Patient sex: M
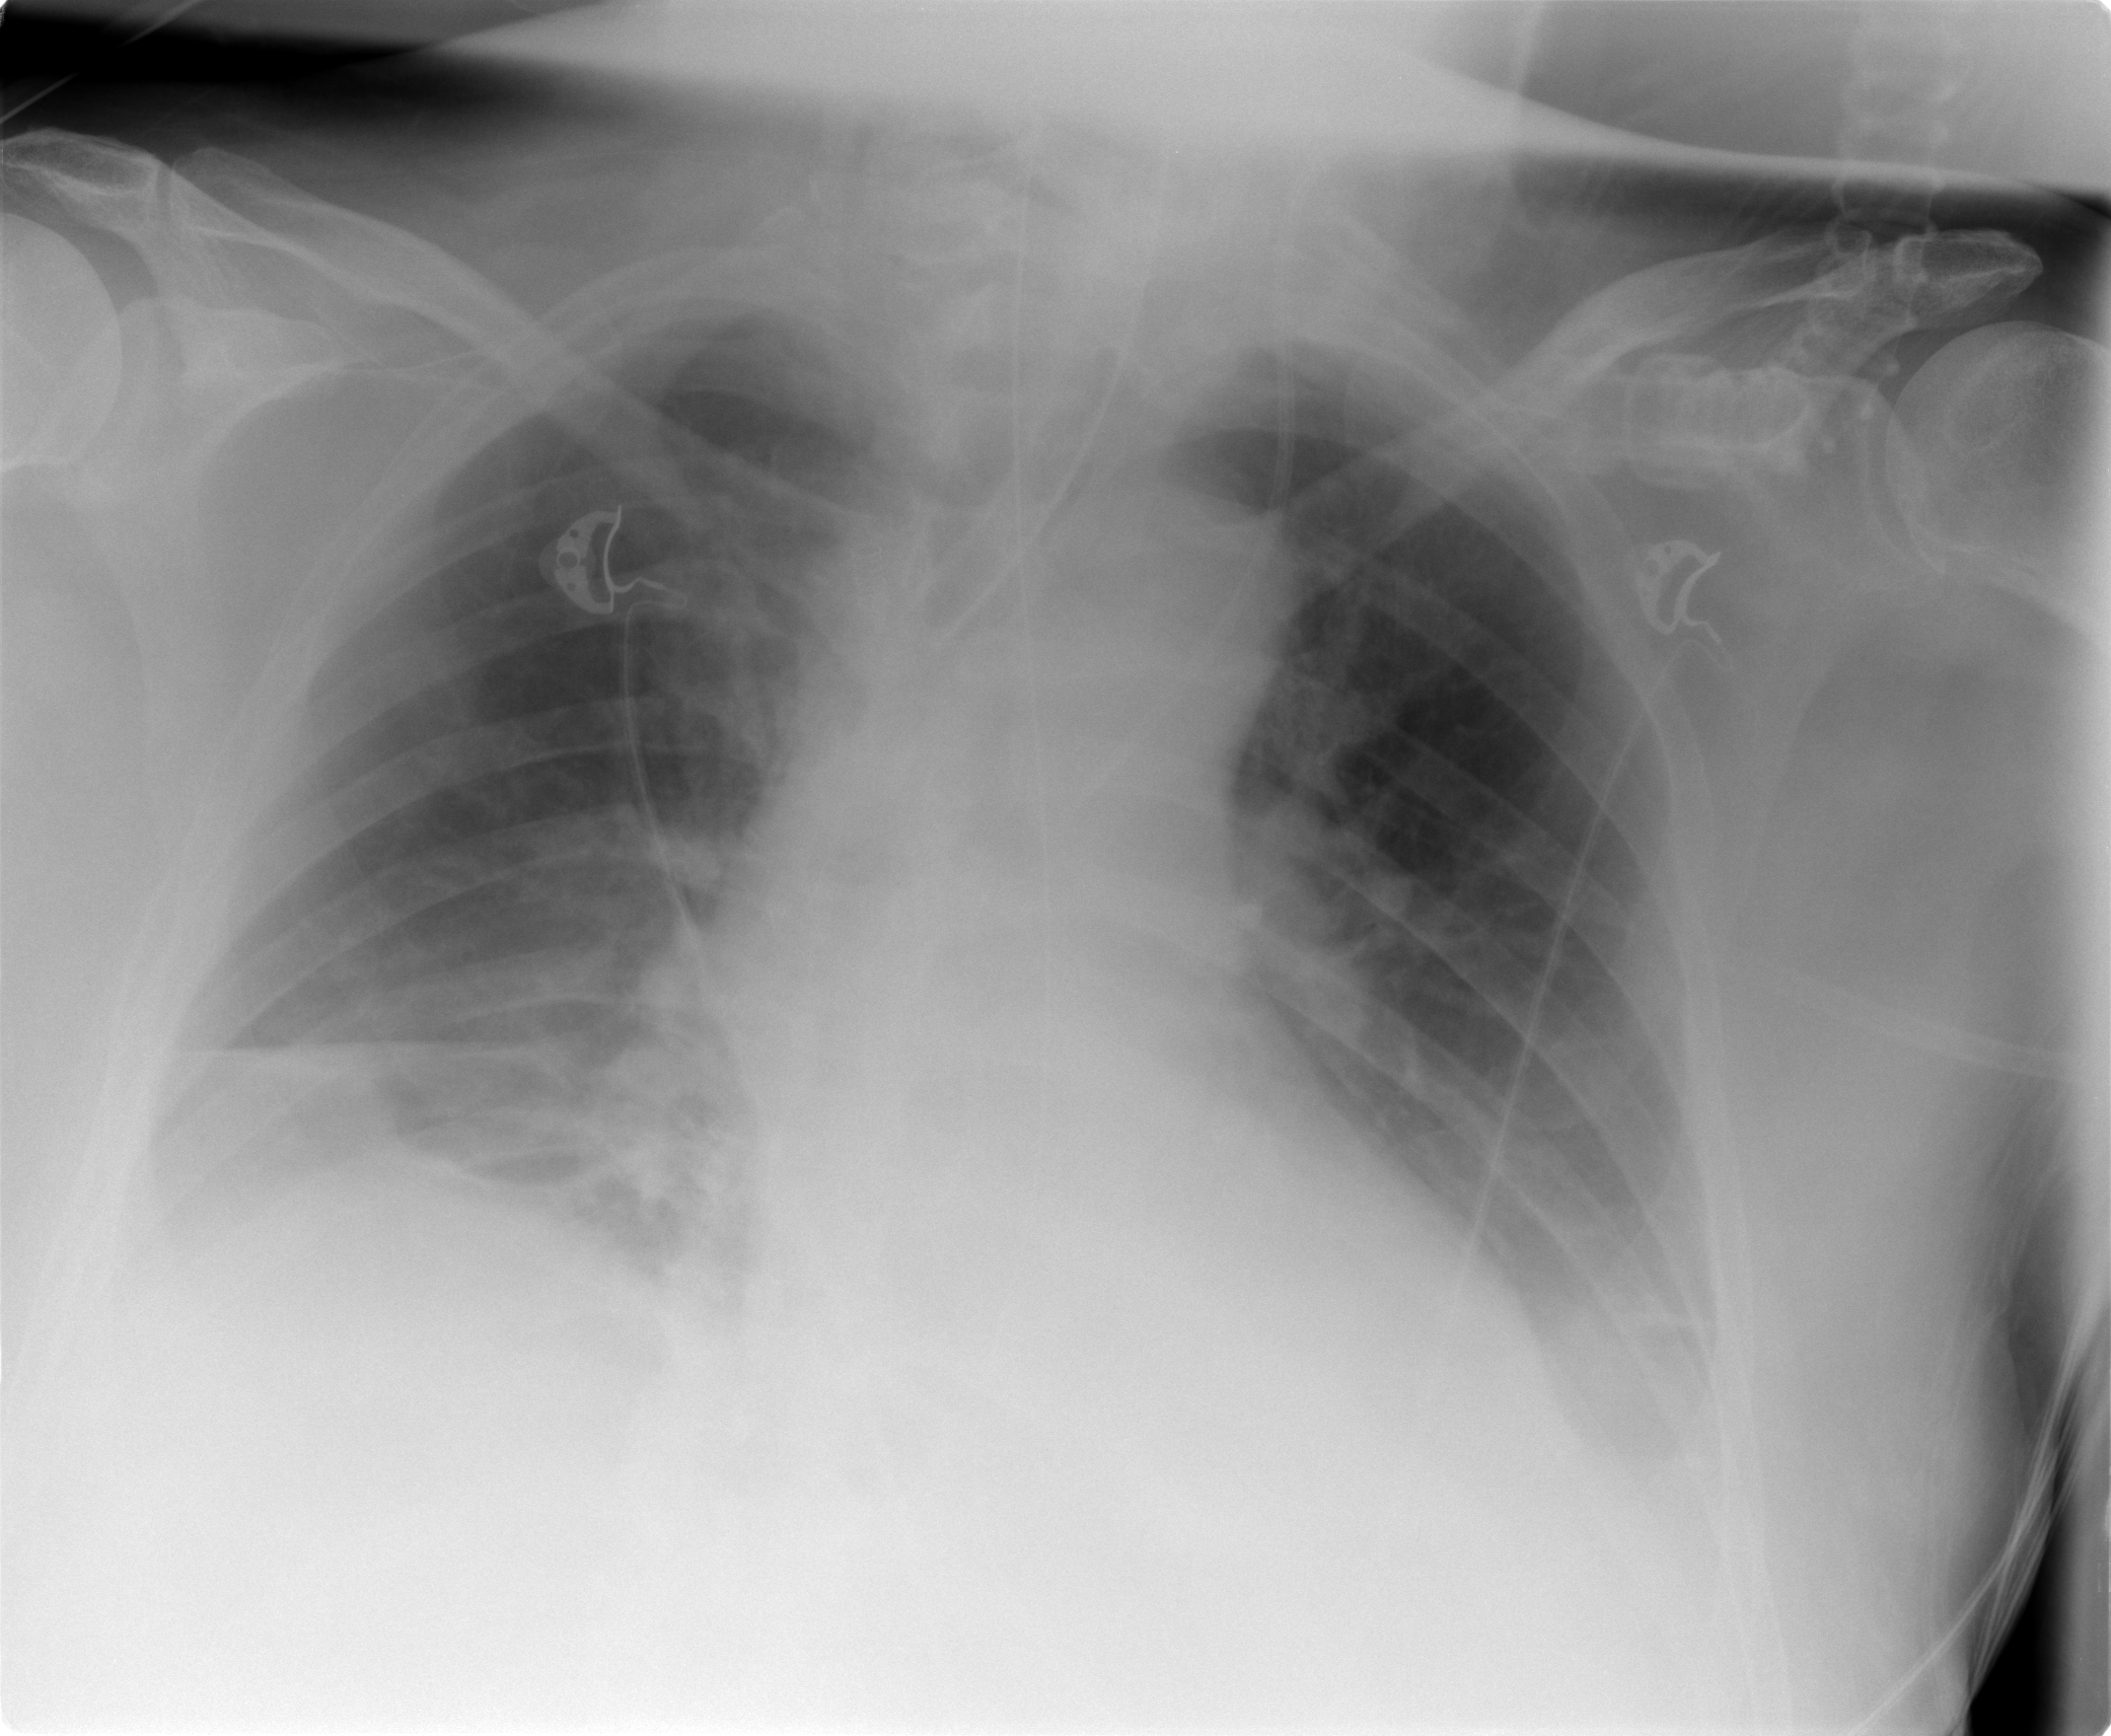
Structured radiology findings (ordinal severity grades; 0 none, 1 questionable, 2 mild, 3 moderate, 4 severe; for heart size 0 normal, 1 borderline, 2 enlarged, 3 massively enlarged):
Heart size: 1
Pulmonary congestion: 2
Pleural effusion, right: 2
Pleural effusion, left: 2
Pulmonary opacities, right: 0
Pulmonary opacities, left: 1
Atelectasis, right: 3
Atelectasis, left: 2